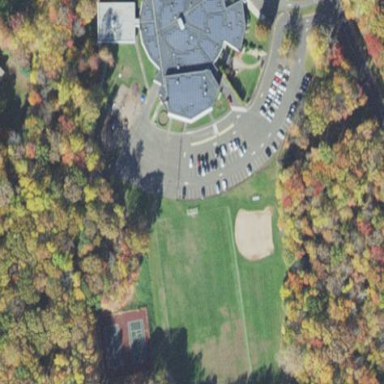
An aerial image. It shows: School.